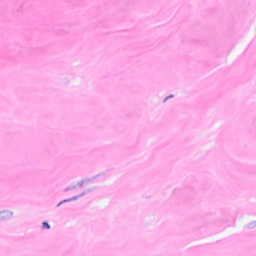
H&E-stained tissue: Breast